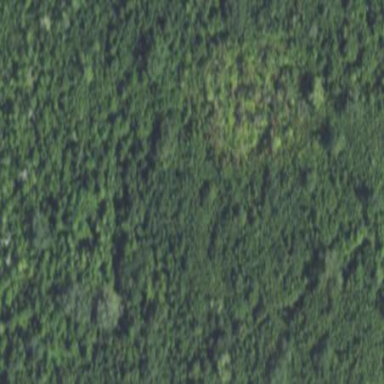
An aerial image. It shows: Forest area.